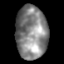
Tissue: skin
Cell type: Epithelial cells
Senescence score: 0.2795
Nuclear area (px): 1639
Mean DAPI intensity: 131.334